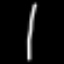
Label: line